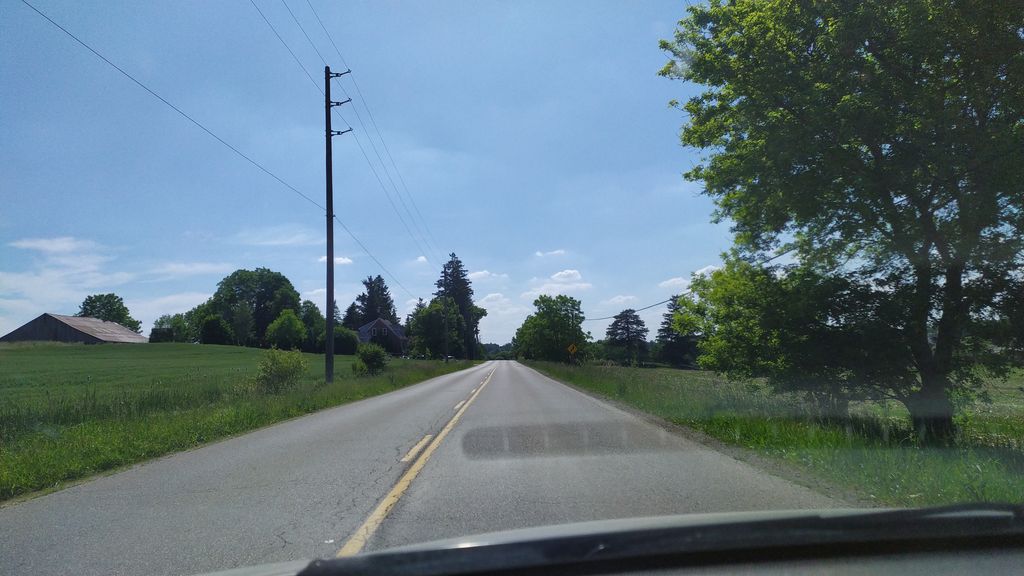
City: kitchener-waterloo